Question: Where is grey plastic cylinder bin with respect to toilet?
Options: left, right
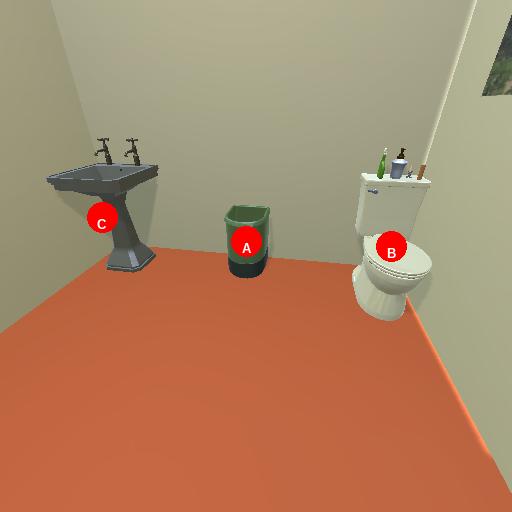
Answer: left